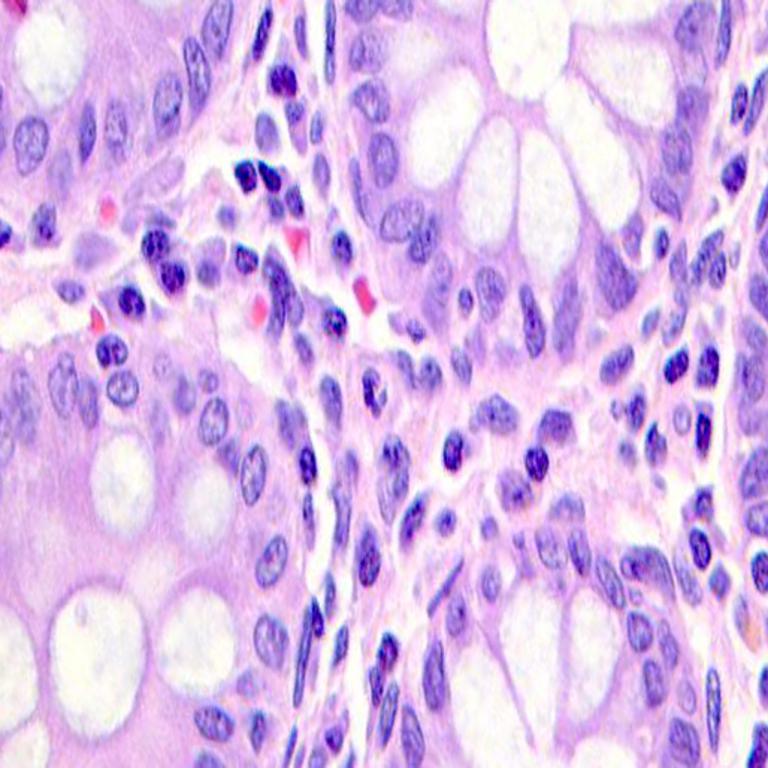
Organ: colon
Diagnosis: benign